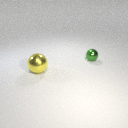
large yellow metal sphere to the left of small green metal sphere